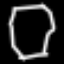
Label: octagon